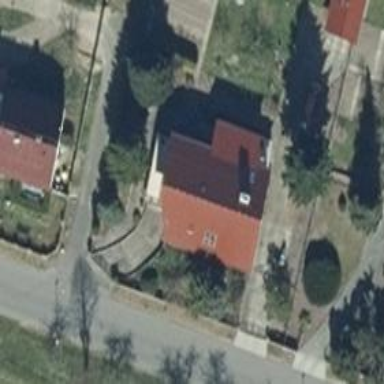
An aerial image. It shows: Charming house with gabled roof. The roof is red in color and oriented along the building.